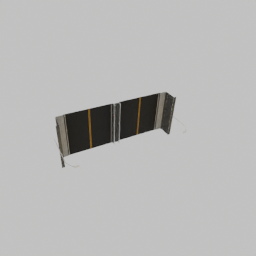
Label: architecture